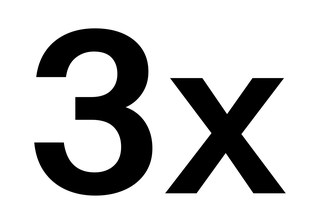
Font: InstrumentSans_SemiBold